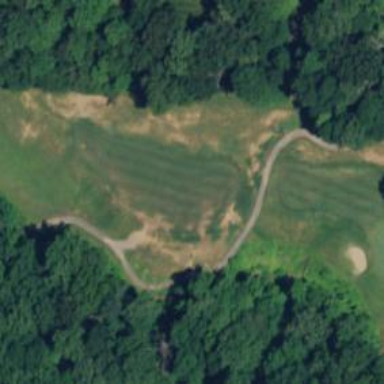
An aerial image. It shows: Grassy golf fairway.